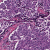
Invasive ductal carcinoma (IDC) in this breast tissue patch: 0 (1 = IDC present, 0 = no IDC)